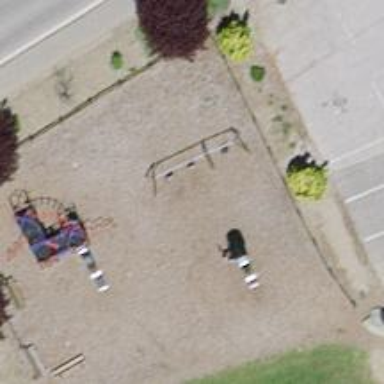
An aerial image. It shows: Playground area for leisure land.